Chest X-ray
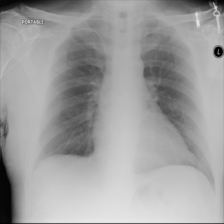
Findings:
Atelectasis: negative
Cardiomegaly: negative
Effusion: negative
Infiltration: negative
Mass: negative
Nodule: negative
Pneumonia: negative
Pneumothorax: negative
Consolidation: negative
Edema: negative
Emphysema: negative
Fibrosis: negative
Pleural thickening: negative
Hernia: negative